You are looking at the wavelet scalogram of a bearing's acceleration signal. What is the most likely bearing condition (normal, inner_race, outer_race, ball)?
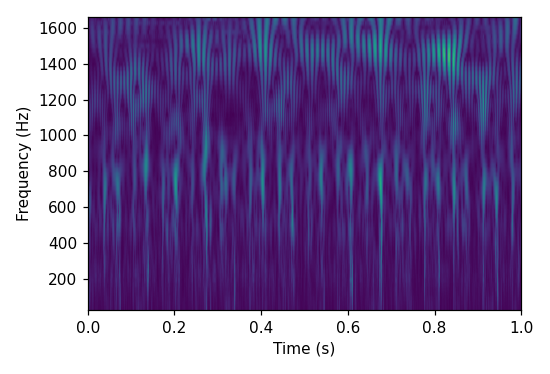
Answer: ball